已知双曲线 $\Gamma: \dfrac{x^2}{a^2} - \dfrac{y^2}{b^2} = 1$ 的左、右焦点分别为 $F_1, F_2$，点 $A$ 是其左顶点，点 $P$ 是双曲线上一点，且位于第一象限，若双曲线 $\Gamma$ 的离心率 $e = 2$，$b = 2\sqrt{3}$。
\vspace{1em}
\noindent
(1) 求双曲线 $\Gamma$ 的方程；
\vspace{0.5em}
\noindent
(2) 若三角形 $APF_2$ 是等腰三角形，求点 $P$ 的坐标；
\vspace{0.5em}
\noindent
(3) 直线 $PF_2$ 不垂直于 $x$ 轴，且与曲线 $\Gamma$ 的另一个交点为 $Q$，若 $\angle PF_1Q$ 是锐角，求直线 $PF_2$ 的斜率的取值范围。
【解答】
\noindent
【答案】
(1) $\boldsymbol{\dfrac{x^2}{4} - \dfrac{y^2}{12} = 1}$

\vspace{0.5em}
\noindent
(2) $P(4,6)$ 或 $P\left(\dfrac{3\sqrt{5}-1}{2},\dfrac{3\sqrt{10-2\sqrt{5}}}{2}\right)$。

\vspace{0.5em}
\noindent
(3) $(-\infty,-\sqrt{3}) \cup \left(-\dfrac{3\sqrt{7}}{7},0\right) \cup (\sqrt{3},+\infty)$

\vspace{1em}
\noindent
【解析】
(1) 设半焦距为 $c$，则 $\dfrac{c}{a}=1$ 即 $c=2a$，而 $b=2\sqrt{3}$，故 $c^2 - a^2 = 12$，

\vspace{0.5em}
\noindent
故 $a=2$，$c=4$，故双曲线 $\Gamma$ 的方程为：$\dfrac{x^2}{4} - \dfrac{y^2}{12} = 1$。

\vspace{0.5em}
\noindent
(2) 由 (1) 得 $F_2(4,0)$，$A(-2,0)$，

\vspace{0.5em}
\noindent
因为 $P$ 在第一象限，故设 $P(m,n)$，其中 $m>2,n>0$，

\vspace{0.5em}
\noindent
因为三角形 $APF_2$ 是等腰三角形，故 $|AP|=|PF_2|$ 或 $|AF_2|=|PF_2|$ 或 $|AF_2|=|PA|$，

\vspace{0.5em}
\noindent
若 $|AP|=|PF_2|$，则 $P$ 在 $AF_2$ 的中垂线上，则 $m=\dfrac{-2+4}{2}=1<2$，舍；

\vspace{0.5em}
\noindent
若 $|AF_2|=|PF_2|$，则 $|AF_2|=a+c=6$，故 $|PF_2|=6$，

\vspace{0.5em}
\noindent
故
\[
\begin{cases}
\dfrac{m^2}{4} - \dfrac{n^2}{12} = 1 \\
(m-4)^2 + n^2 = 36
\end{cases}
,\quad \text{解得 }
\begin{cases}
m = 4 \\
n = 6
\end{cases}
,\quad \text{故 } P(4,6).
\]

\vspace{0.5em}
\noindent
若 $|AF_2|=|PA|$，同理有
\[
\begin{cases}
\dfrac{m^2}{4} - \dfrac{n^2}{12} = 1 \\
(m+2)^2 + n^2 = 36 \\
m > 2
\end{cases}
,\quad
\begin{cases}
m = \dfrac{3\sqrt{5}-1}{2} \\
n = \dfrac{3\sqrt{10-2\sqrt{5}}}{2}
\end{cases}
,
\]

\vspace{0.5em}
\noindent
故 $P\left(\dfrac{3\sqrt{5}-1}{2},\dfrac{3\sqrt{10-2\sqrt{5}}}{2}\right)$，

\vspace{0.5em}
\noindent
综上，$P(4,6)$ 或 $P\left(\dfrac{3\sqrt{5}-1}{2},\dfrac{3\sqrt{10-2\sqrt{5}}}{2}\right)$。

\vspace{0.5em}
\noindent
(3)

\vspace{0.5em}
\noindent
设直线 $PF_2: y = k(x-4)$，设 $P(x_1,y_1), Q(x_2,y_2)$，

\vspace{0.5em}
\noindent
而 $F_1(-4,0)$，故 $\overrightarrow{PF_1} = (-4 - x_1, -y_1), \overrightarrow{QF_1} = (-4 - x_2, -y_2)$，

\vspace{0.5em}
\noindent
因为 $\angle PF_1Q$ 是锐角，故 $(x_1+4)(x_2+4) + y_1y_2 > 0$，

\vspace{0.5em}
\noindent
所以 $(x_1+4)(x_2+4) + k^2(x_1-4)(x_2-4) > 0$，

\vspace{0.5em}
\noindent
整理得到 $(1+k^2)x_1x_2 + (4-4k^2)(x_1+x_2) + 16 + 16k^2 > 0$，

\vspace{0.5em}
\noindent
由
\[
\begin{cases}
y = k(x-4) \\
3x^2 - y^2 = 12
\end{cases}
\quad \text{可得 } (3 - k^2)x^2 + 8k^2x - 16k^2 - 12 = 0,
\]

\vspace{0.5em}
\noindent
故 $3 - k^2 \neq 0$ 且 $\Delta = 64k^4 + 4(3 - k^2)(16k^2 + 12) = 144k^2 + 144 > 0$，

\vspace{0.5em}
\noindent
且 $x_1 + x_2 = \dfrac{-8k^2}{3 - k^2}, x_1x_2 = \dfrac{-16k^2 - 12}{3 - k^2}$，因为点 $P$ 在第一象限，所以 $k > \sqrt{3}$ 或 $k < 0$，

\vspace{0.5em}
\noindent
又 $(1+k^2)\times\dfrac{-16k^2 - 12}{3 - k^2} + (4 - 4k^2)\times\dfrac{-8k^2}{3 - k^2} + 16 + 16k^2 > 0$，

\vspace{0.5em}
\noindent
整理得：$\dfrac{9 - 7k^2}{3 - k^2} < 0$，故 $-\dfrac{3\sqrt{7}}{7} < k < 0$ 或 $k < -\sqrt{3}$ 或 $k > \sqrt{3}$。
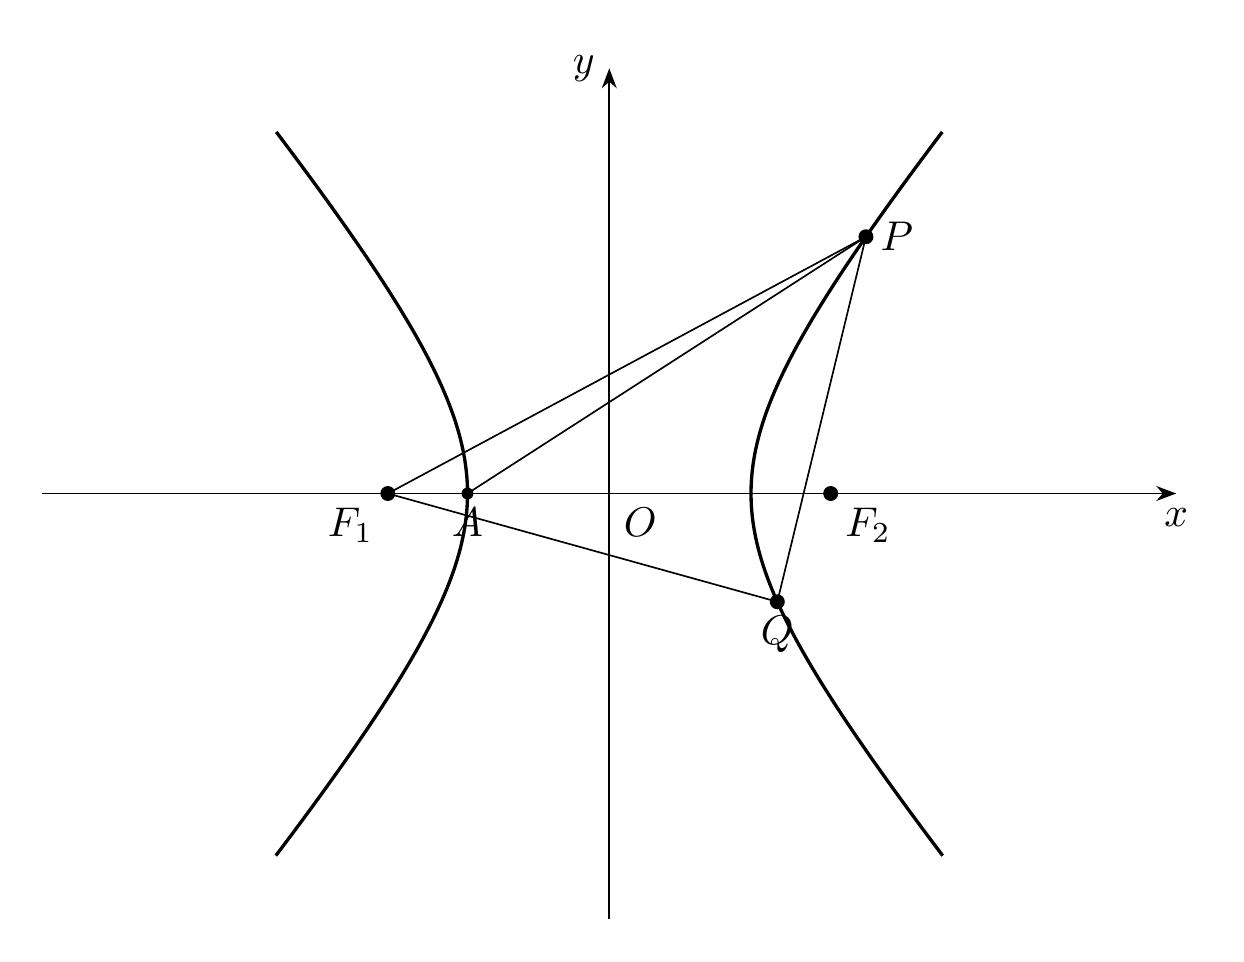